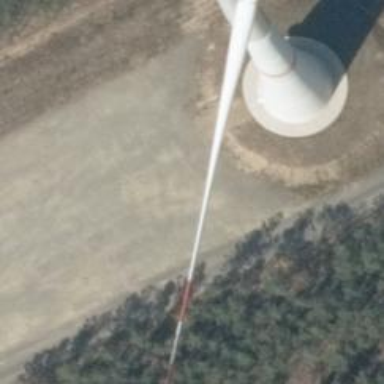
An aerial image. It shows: Wind power generator.